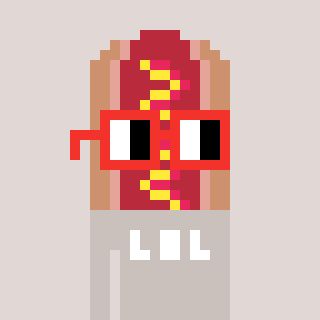
a pixel art character with square red glasses, a hotdog-shaped head and a foggrey-colored body on a warm background